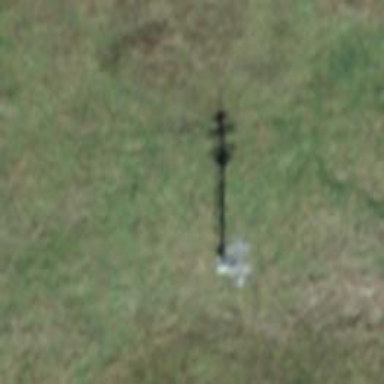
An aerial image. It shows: Pylon used for aerialway.